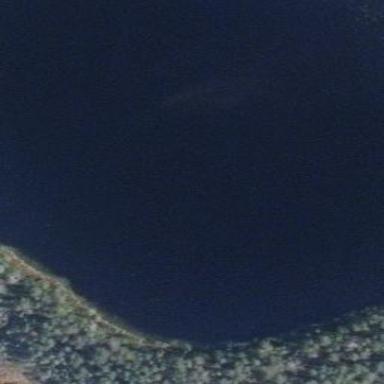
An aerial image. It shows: Lake with natural water.